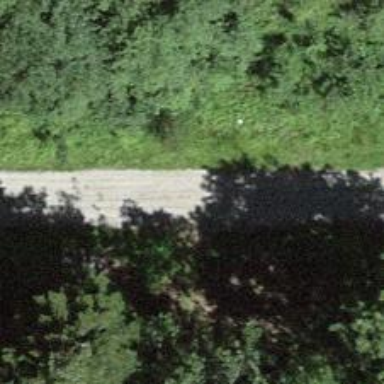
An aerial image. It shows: Track road with grade3 tracktype.